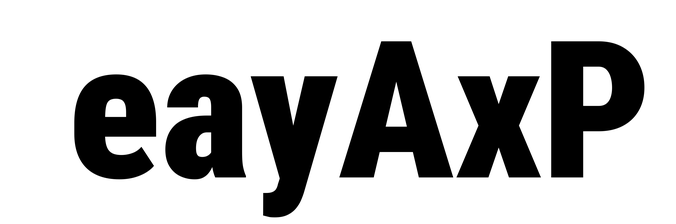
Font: Roboto_Condensed_Black